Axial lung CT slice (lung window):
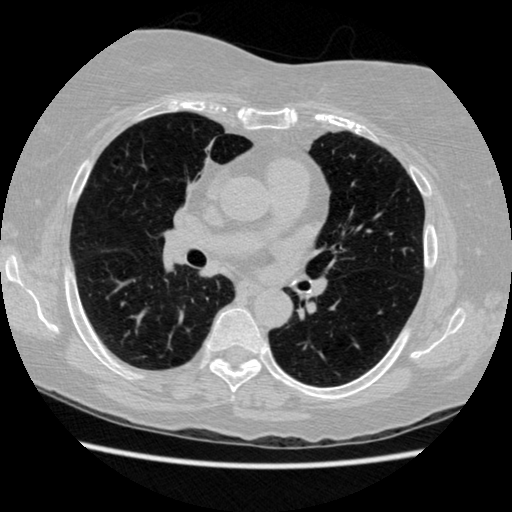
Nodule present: no